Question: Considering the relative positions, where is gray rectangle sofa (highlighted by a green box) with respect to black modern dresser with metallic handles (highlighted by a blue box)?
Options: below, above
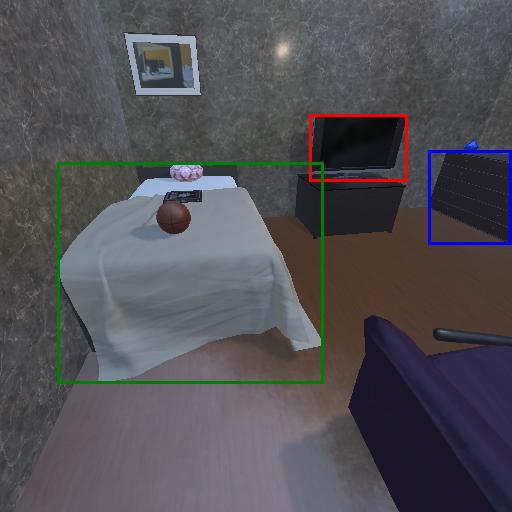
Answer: below